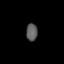
Tissue: lung
Cell type: T cells
Senescence score: 0.219
Nuclear area (px): 190
Mean DAPI intensity: 93.121